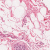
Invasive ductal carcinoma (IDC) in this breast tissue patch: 0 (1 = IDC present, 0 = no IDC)